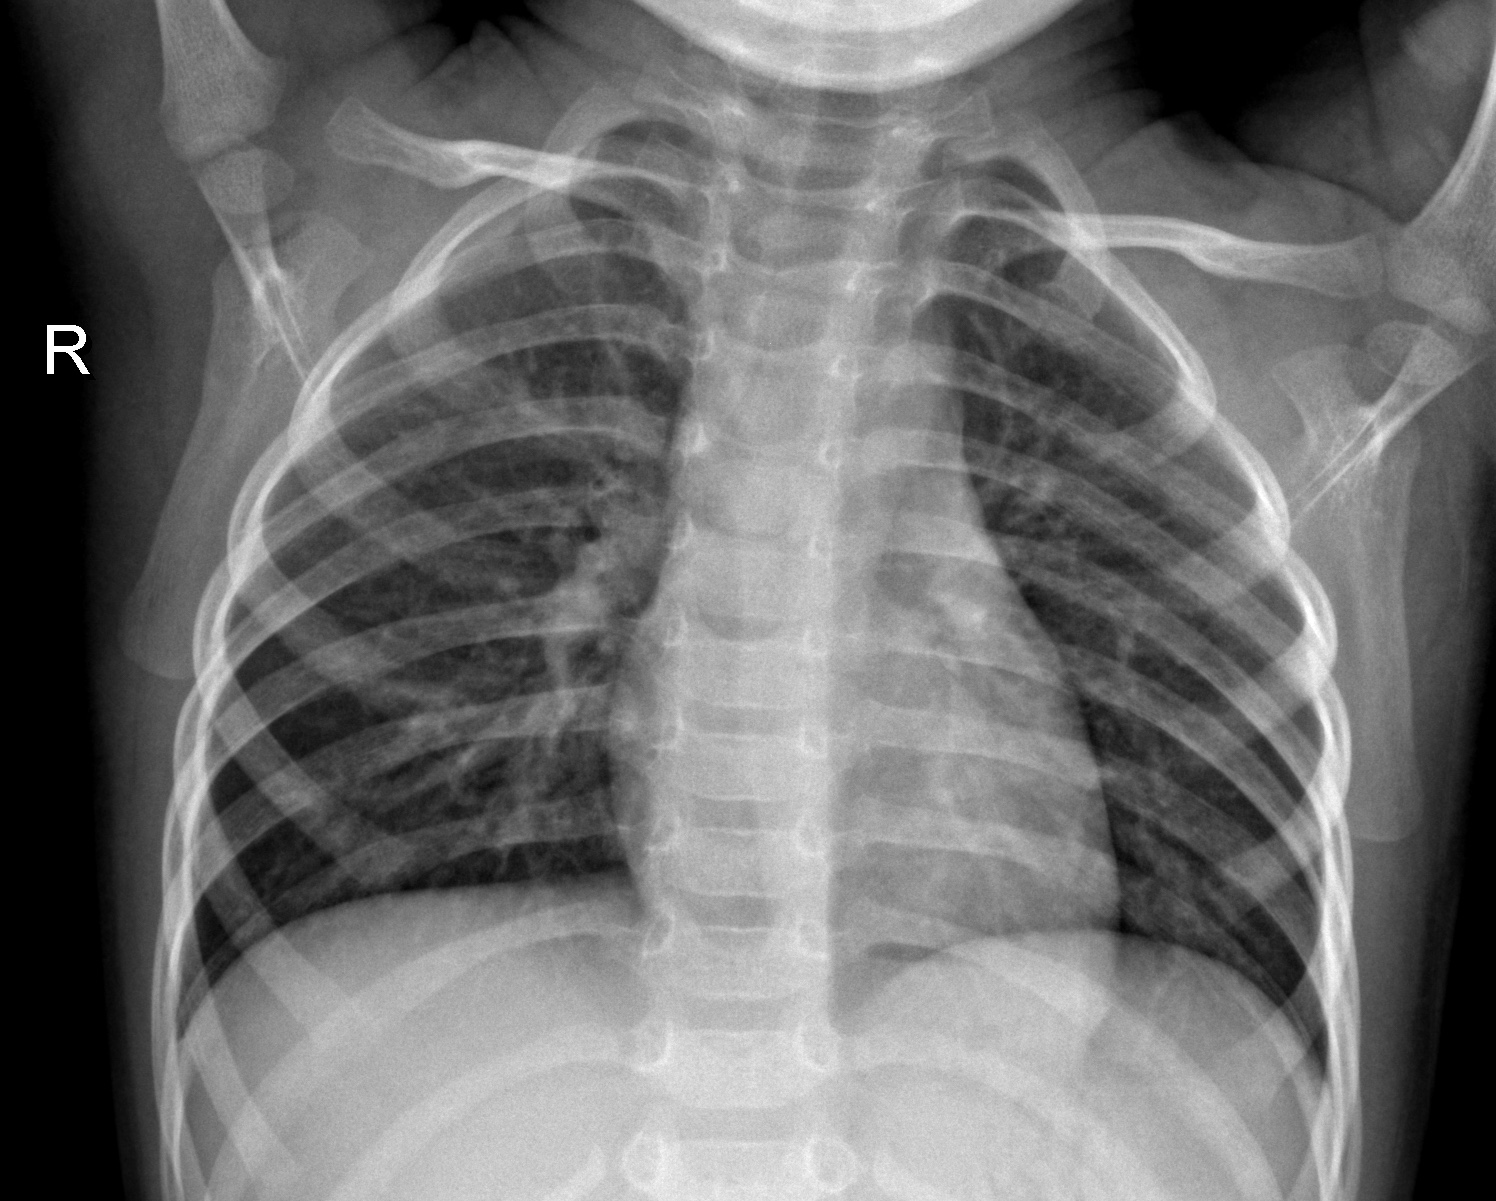
Diagnosis: NORMAL